Chest X-ray. View position: AP
Patient age: 16
Patient sex: M
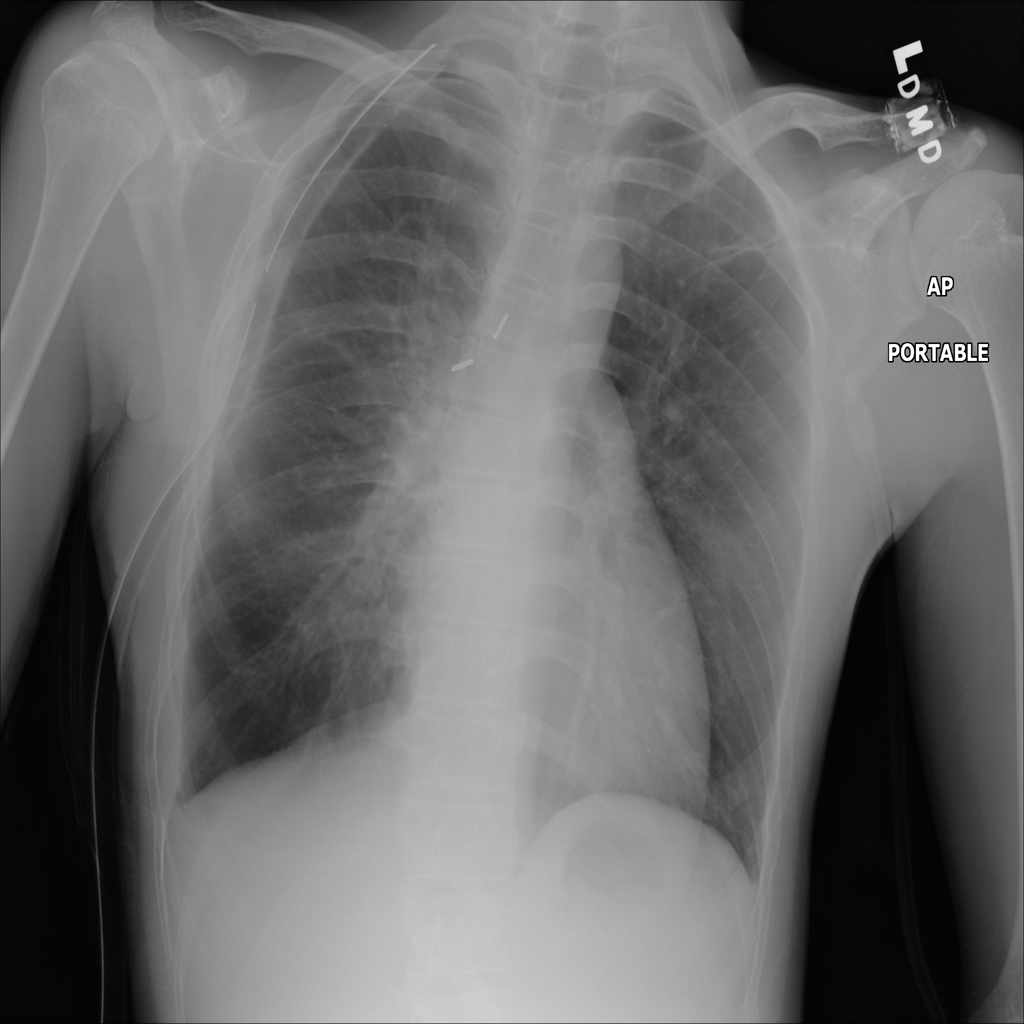
Finding: Pneumothorax